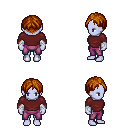
a pixel art fantasy rpg character, female body template, dark elf, purple skin, maroon long-sleeve shirt, magenta pants, brunette parted hairstyle, white cloth bandages, four views (front, back, left, right), 2x2 character sprite sheet, small pixel art, hard edges, no anti-aliasing